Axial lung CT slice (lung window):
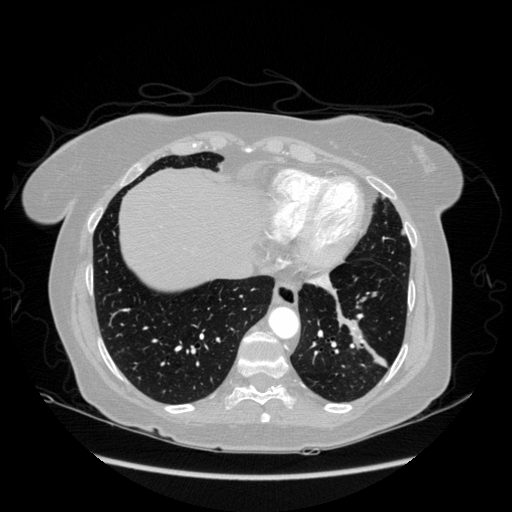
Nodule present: no